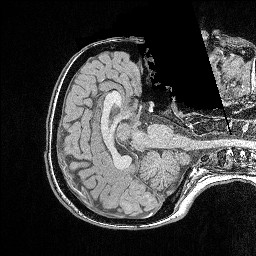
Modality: FLASH
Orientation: axial
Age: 23
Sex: female